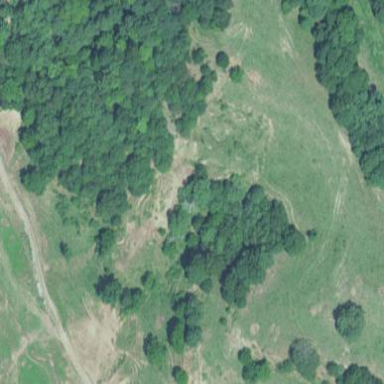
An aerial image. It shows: Beautiful woodland area.